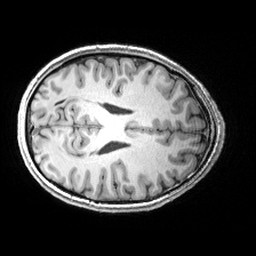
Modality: T1w
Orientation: axial
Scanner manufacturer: siemens
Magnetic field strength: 3 T
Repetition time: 2.53 s
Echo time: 0.00299 s